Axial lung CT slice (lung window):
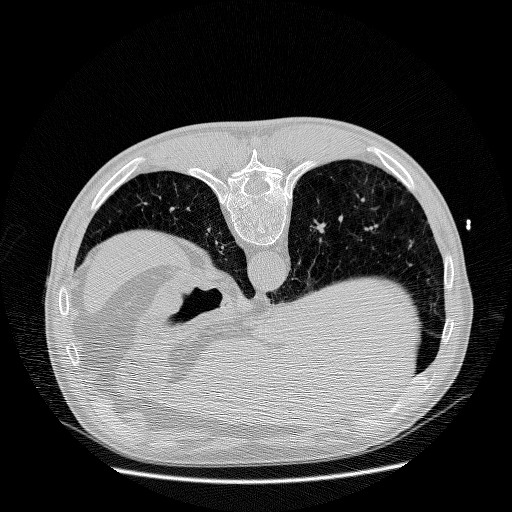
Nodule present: no